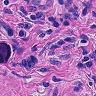
Metastatic tissue present: yes